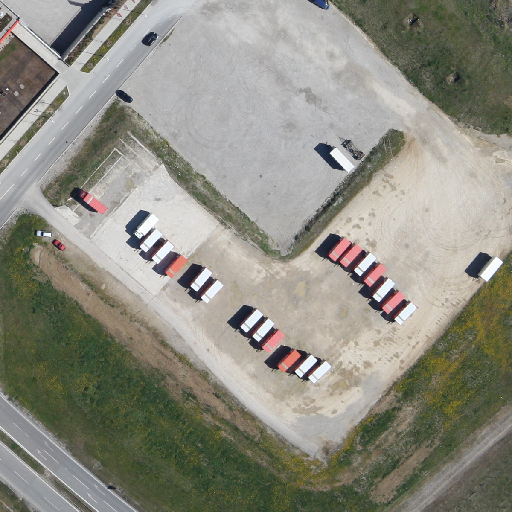
Referring expression: trailer in the parking area